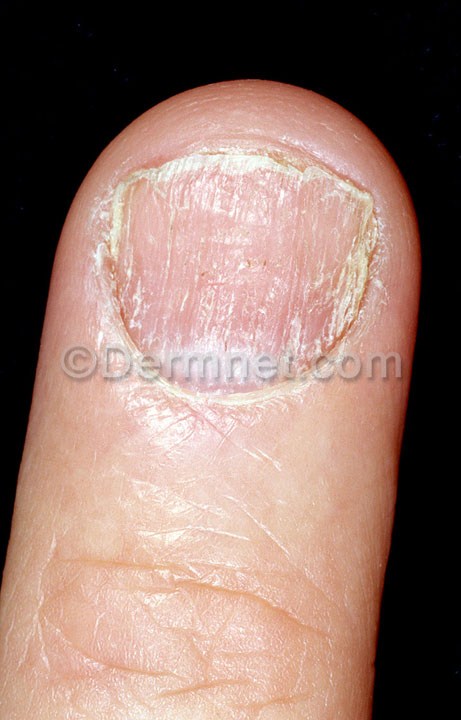
Disease: Nail Fungus and other Nail Disease